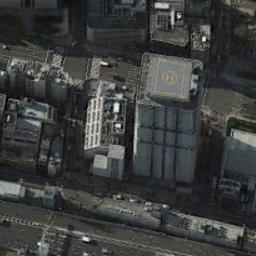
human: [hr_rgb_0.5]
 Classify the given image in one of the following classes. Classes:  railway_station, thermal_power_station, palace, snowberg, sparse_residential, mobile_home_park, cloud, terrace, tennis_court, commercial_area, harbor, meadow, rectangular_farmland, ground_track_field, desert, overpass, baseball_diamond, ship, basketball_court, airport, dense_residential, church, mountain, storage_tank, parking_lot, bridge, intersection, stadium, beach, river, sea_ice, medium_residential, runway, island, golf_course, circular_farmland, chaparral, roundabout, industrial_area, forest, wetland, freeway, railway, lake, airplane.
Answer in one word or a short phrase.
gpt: commercial_area